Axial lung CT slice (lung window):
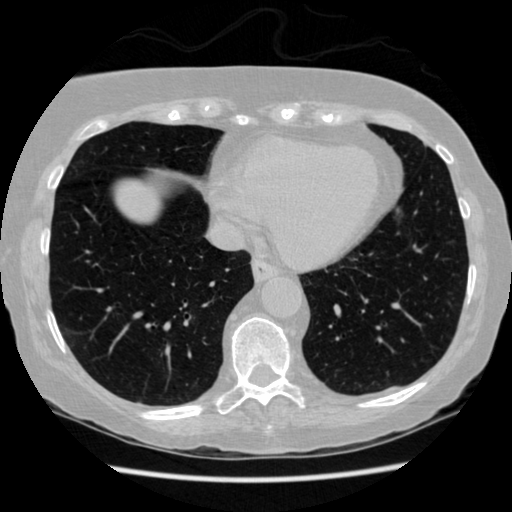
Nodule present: no